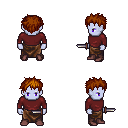
a pixel art fantasy rpg character, male body template, dark elf, purple skin, maroon long-sleeve shirt, robe skirt, brunette bedhead hairstyle, maroon shoes, dagger, four views (front, back, left, right), 2x2 character sprite sheet, small pixel art, hard edges, no anti-aliasing